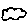
Label: cloud